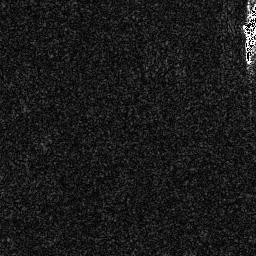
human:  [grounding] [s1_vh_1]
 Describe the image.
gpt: In the satellite image, there is  <ref>1 medium ship </ref> <box>[[94, 0, 99, 25, 0]]</box> located at top right.